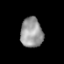
Tissue: prostate
Cell type: T cells
Senescence score: 0.3322
Nuclear area (px): 651
Mean DAPI intensity: 151.931